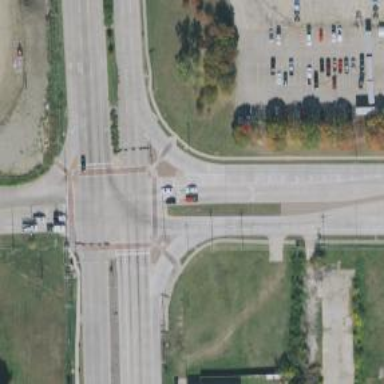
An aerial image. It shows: Crossing on footway.